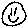
Label: smiley face